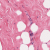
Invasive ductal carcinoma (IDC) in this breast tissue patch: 0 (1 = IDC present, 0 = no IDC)